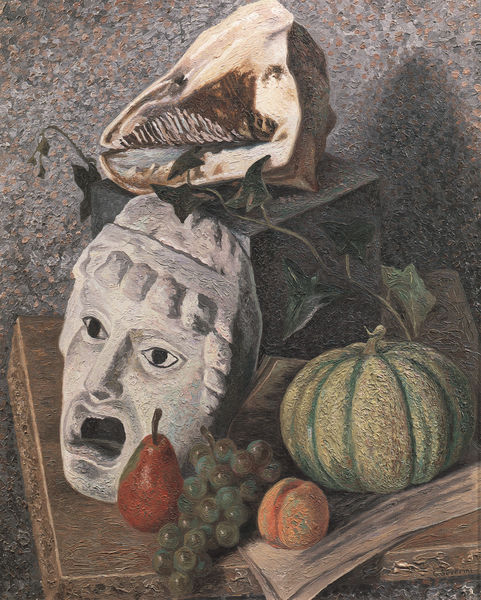
Titel: Nature morte au potiron et masque
Künstler: Gino Severini
Standort: Firenze
Institution: Galleria d'Arte Moderna
Schlagwörter: kopf, mund, tisch, obst, wand, gesicht, schädel, kürbis, stilleben, stillleben, trauben, birne, maske, buch, würfel, efeu, weintrauben, pfirsich, aprikose, traube, fratze, skellett, theatermaske